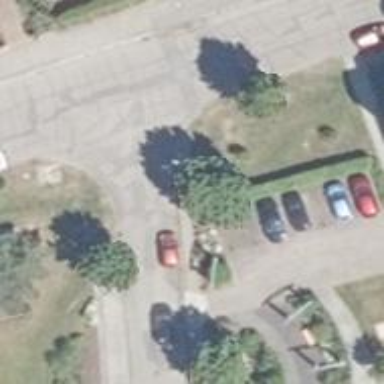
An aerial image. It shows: Parking area with surface.